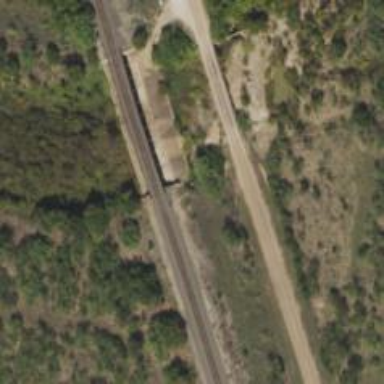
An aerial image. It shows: Bridge over railway line.